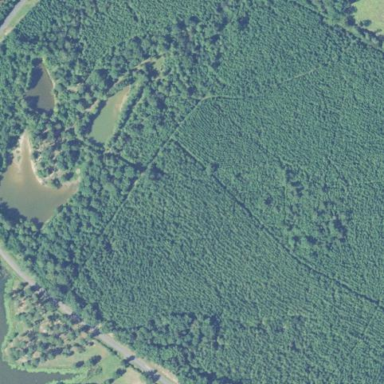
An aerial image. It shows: Serene woodland landscape.